Field crop: tomato
Growth stage: 1
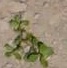
Species: portulaca